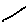
Label: line